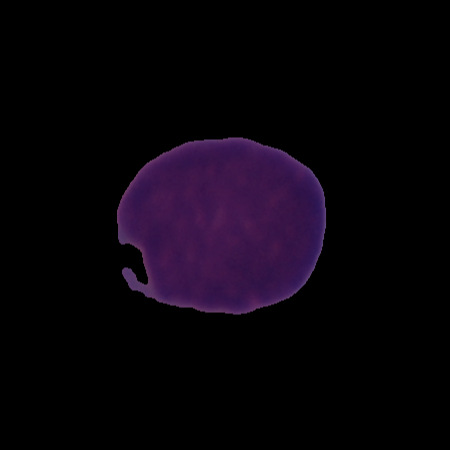
Label: cancer